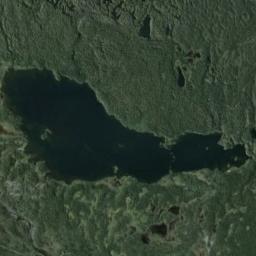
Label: lake